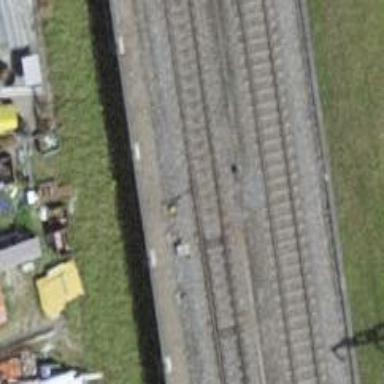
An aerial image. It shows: Railway switch with the turnout side on the left.